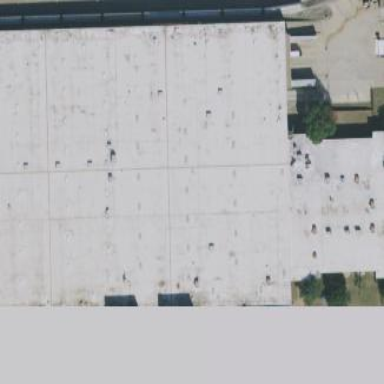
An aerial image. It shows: Warehouse building.